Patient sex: F
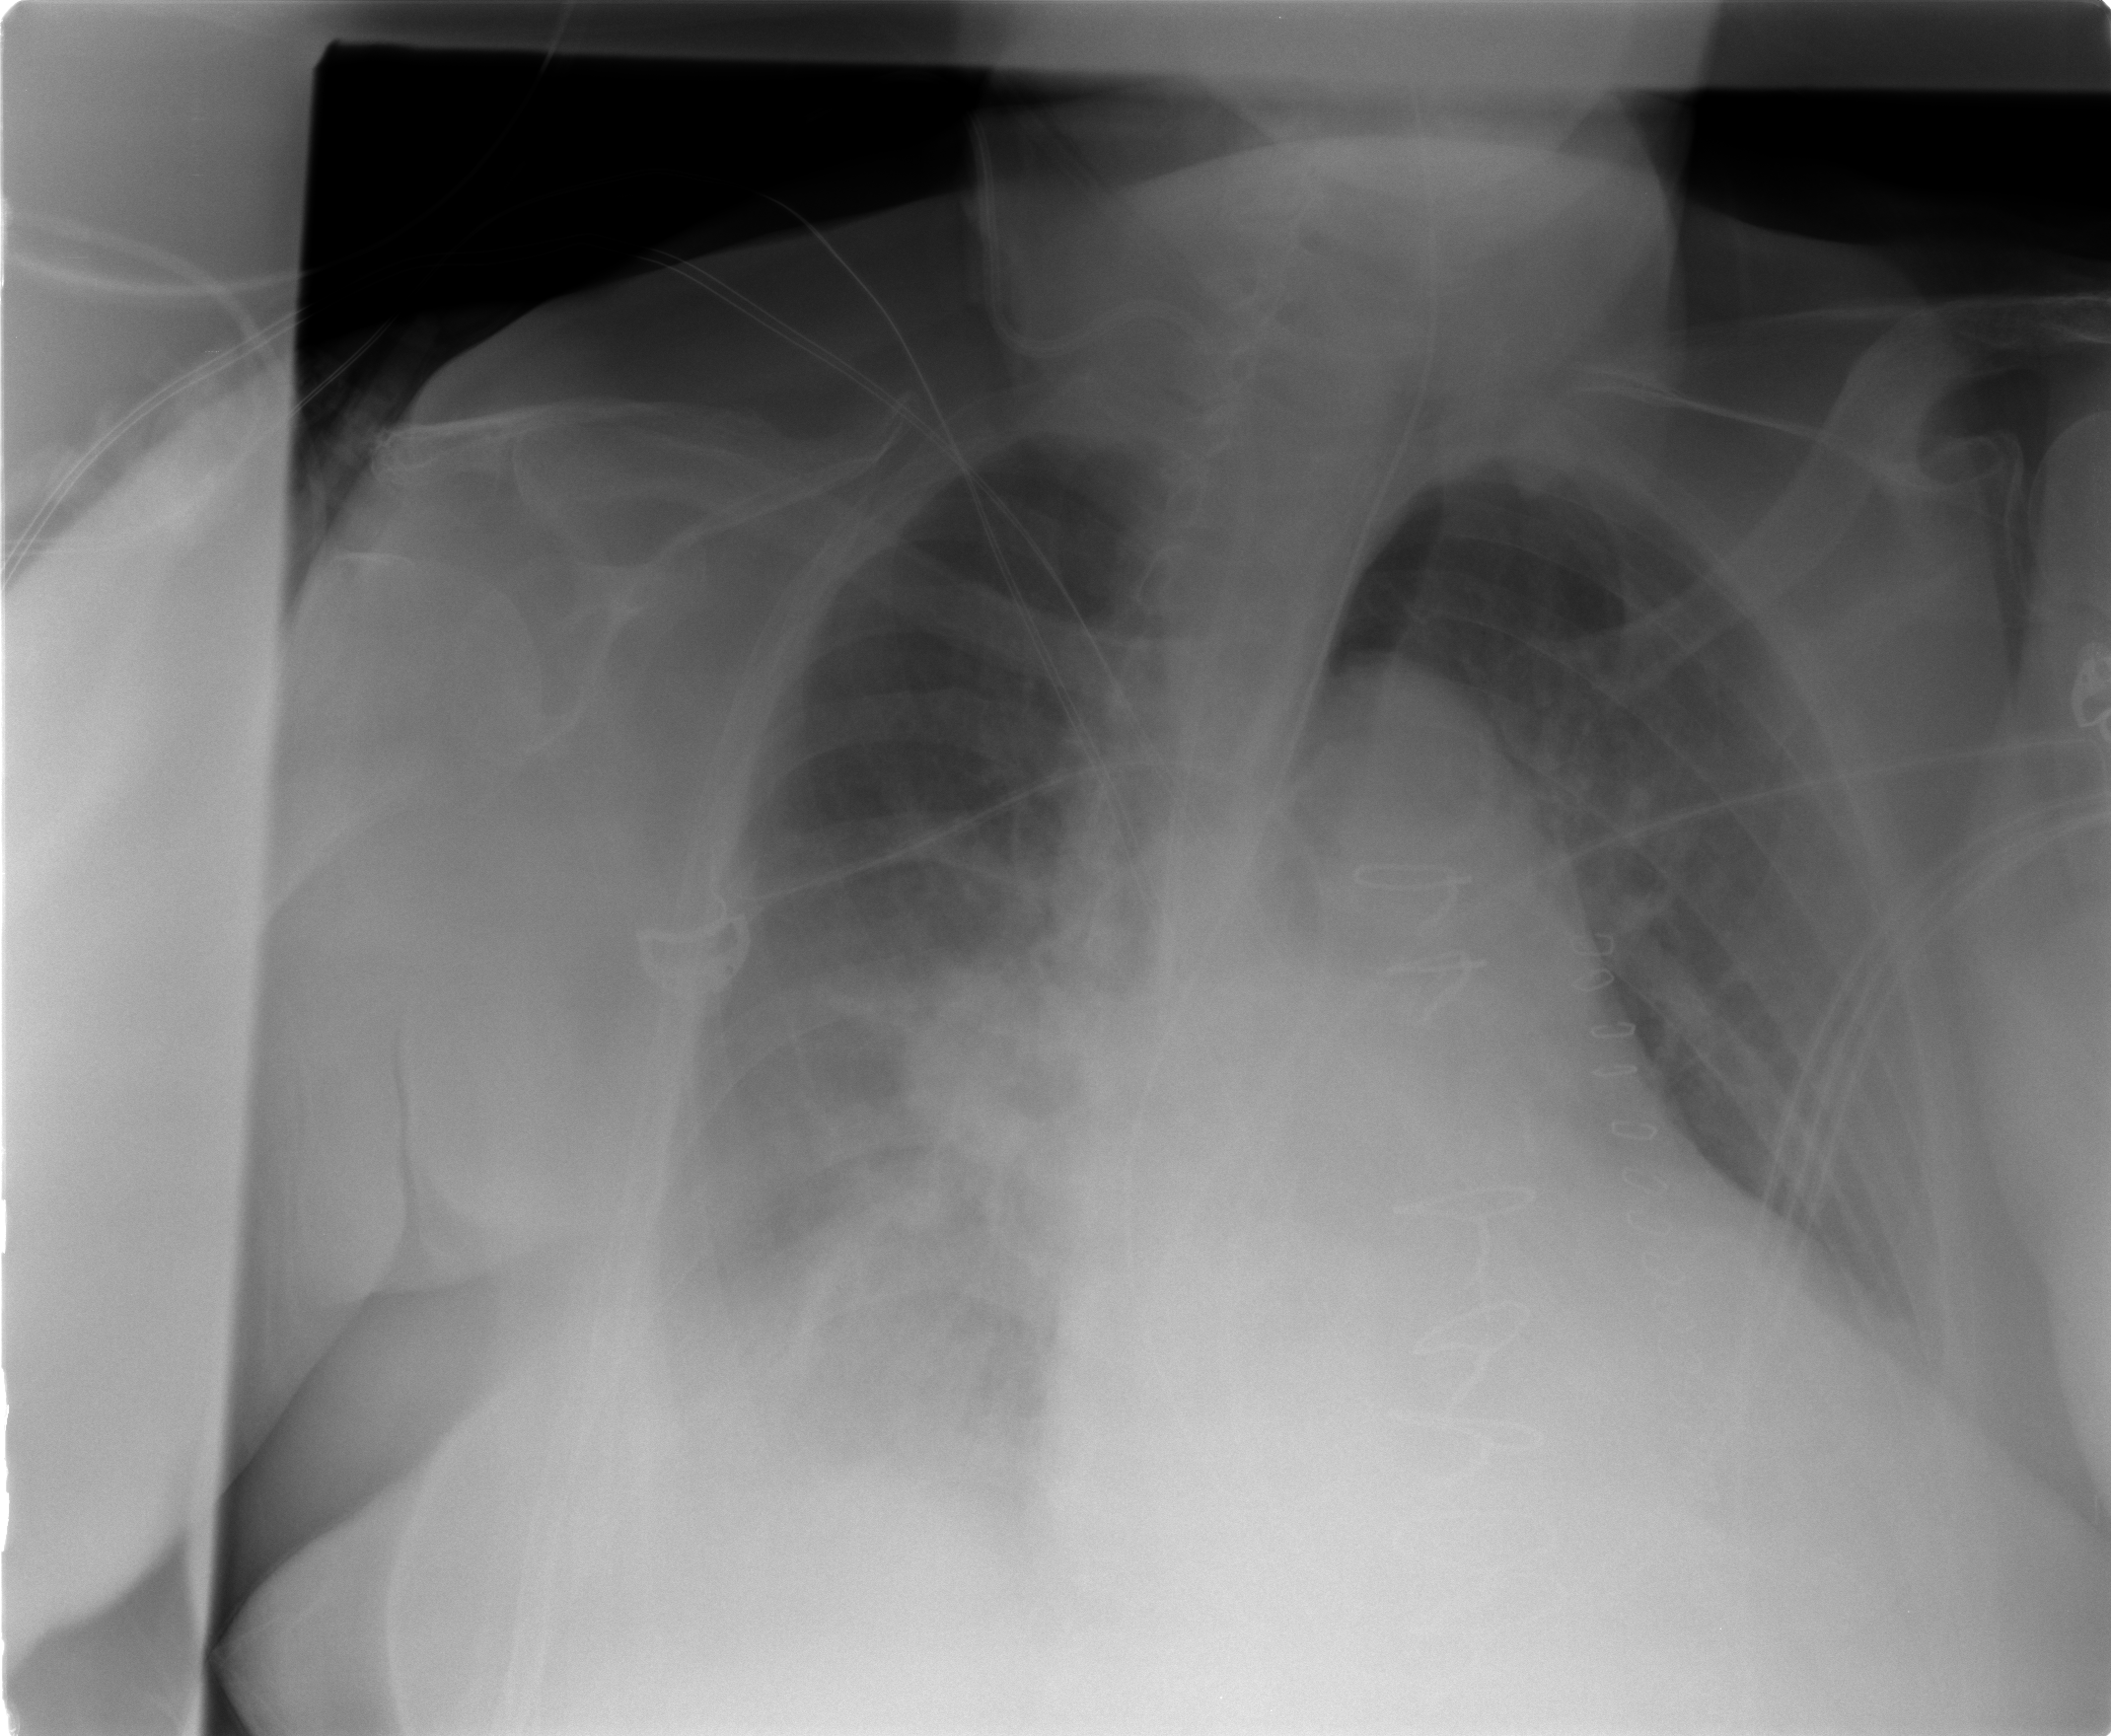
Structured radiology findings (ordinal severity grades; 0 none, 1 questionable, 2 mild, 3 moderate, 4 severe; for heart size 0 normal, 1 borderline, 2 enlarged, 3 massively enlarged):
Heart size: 2
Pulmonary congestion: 2
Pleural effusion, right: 2
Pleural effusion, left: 1
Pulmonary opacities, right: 2
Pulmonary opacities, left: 0
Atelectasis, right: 2
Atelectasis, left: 1